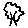
Label: tree